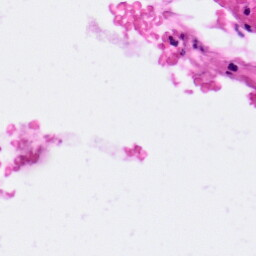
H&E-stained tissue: Pancreatic